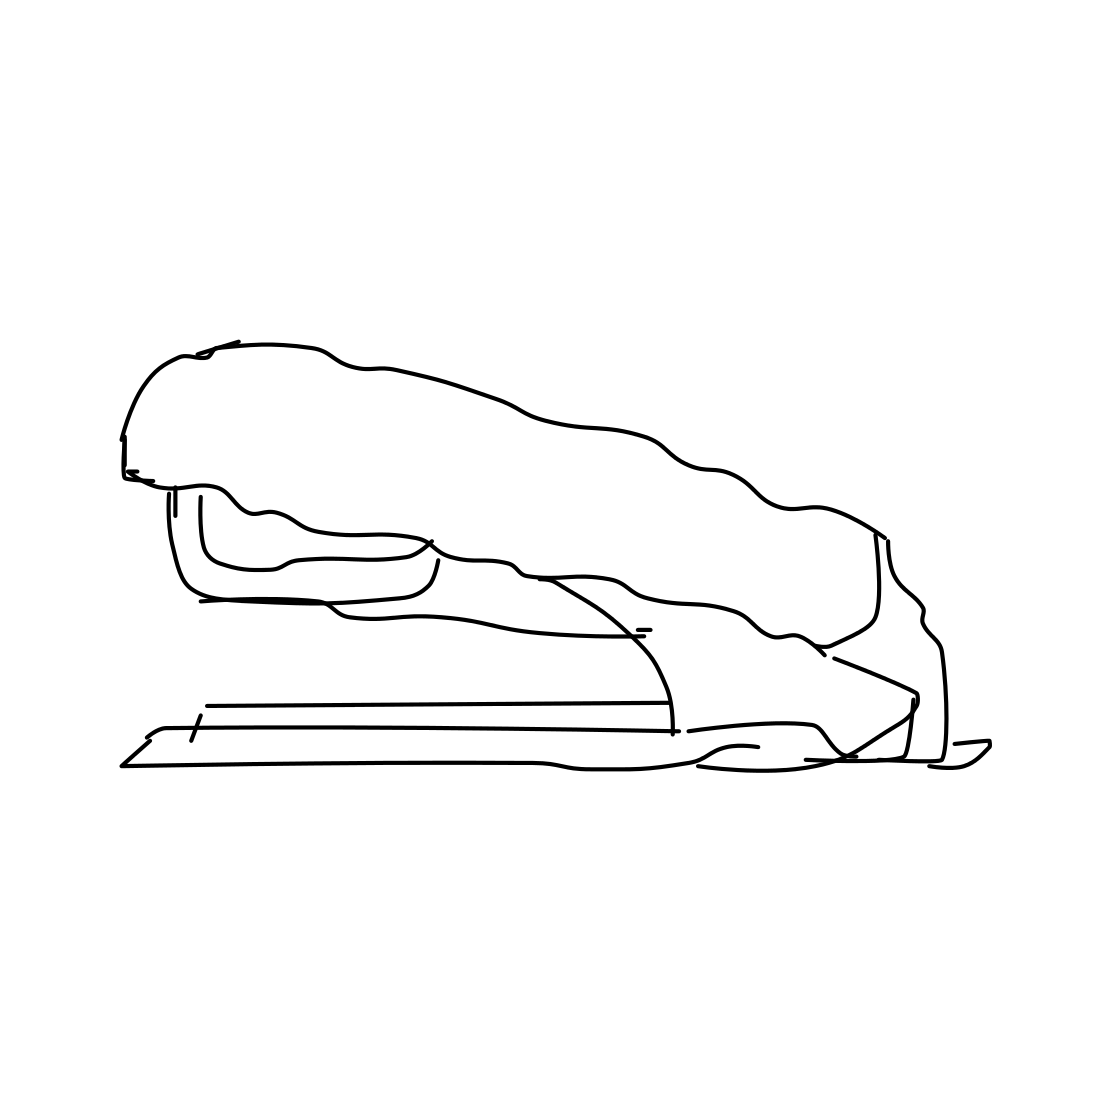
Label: stapler